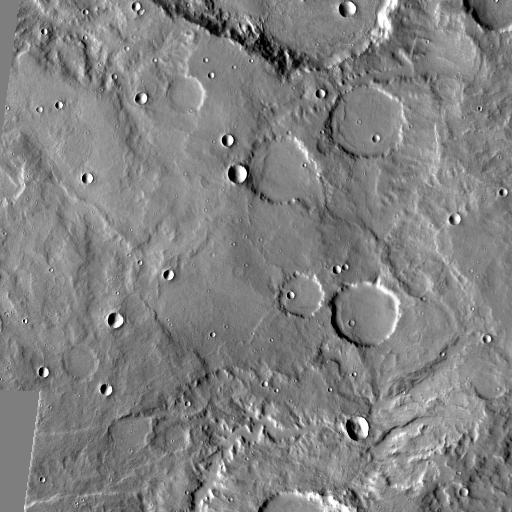
Crater classes present: Background, Other, Buried